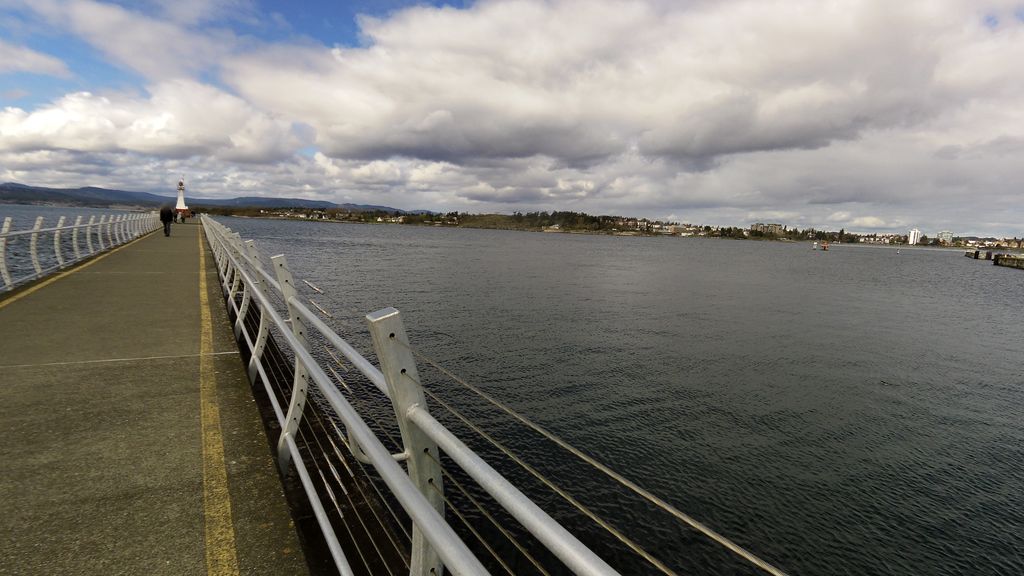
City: victoria